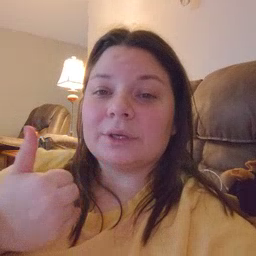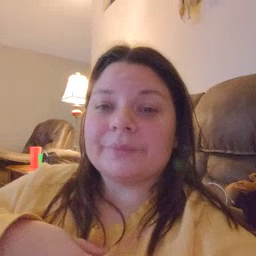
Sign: cute